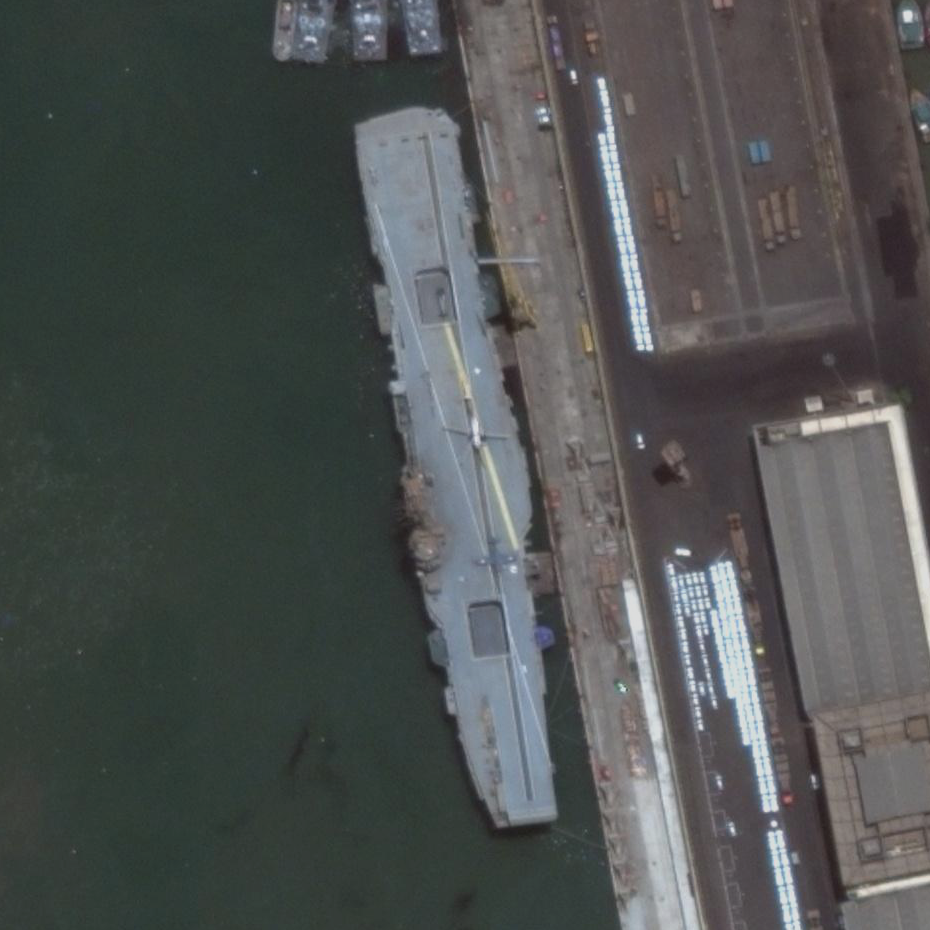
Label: aircraft_carrier